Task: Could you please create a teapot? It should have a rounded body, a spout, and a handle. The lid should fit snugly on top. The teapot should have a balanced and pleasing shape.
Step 24:
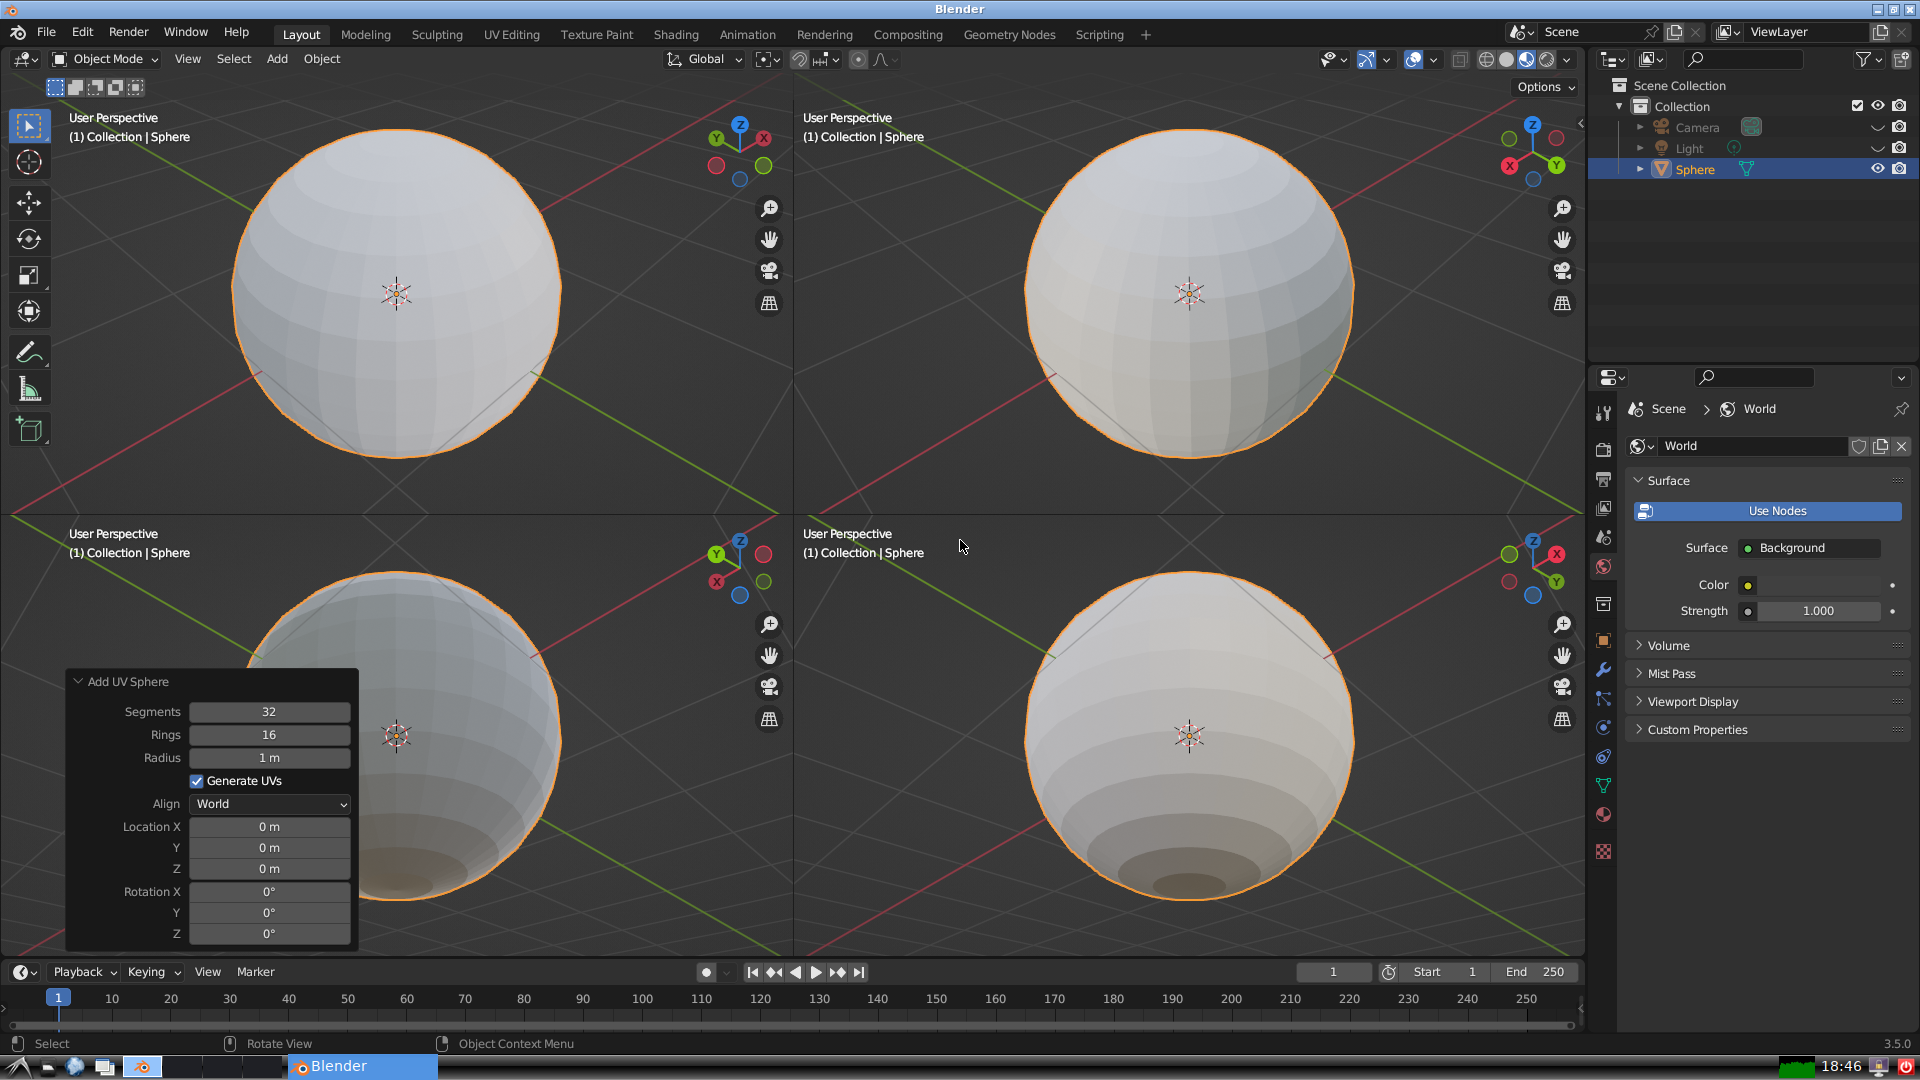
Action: {"key_press": ['Ctrl, Home']}